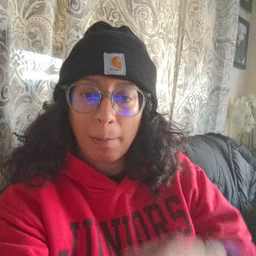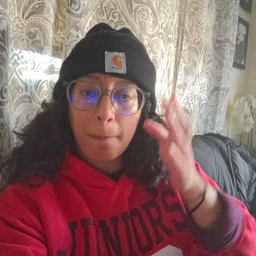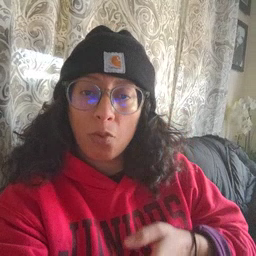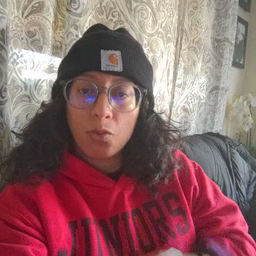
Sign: person